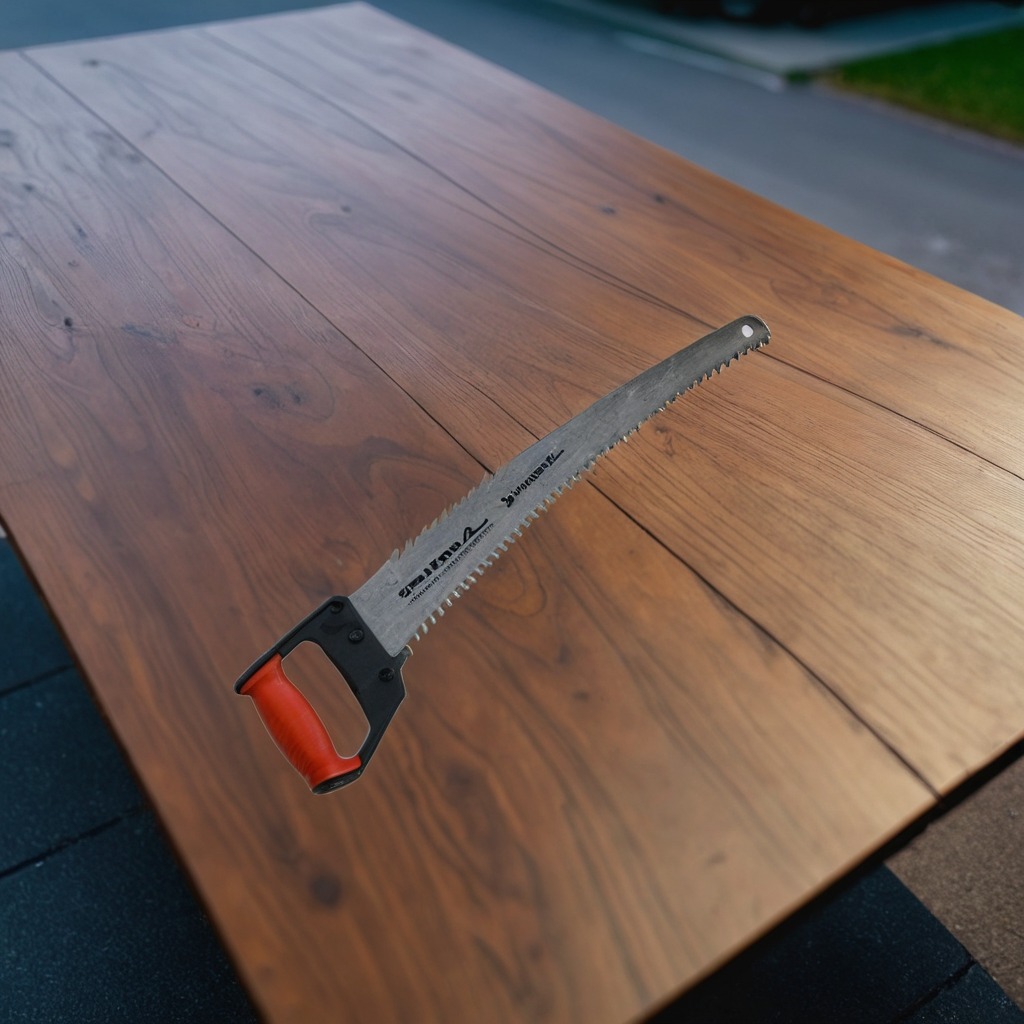
A metal saw is lying on the old table.